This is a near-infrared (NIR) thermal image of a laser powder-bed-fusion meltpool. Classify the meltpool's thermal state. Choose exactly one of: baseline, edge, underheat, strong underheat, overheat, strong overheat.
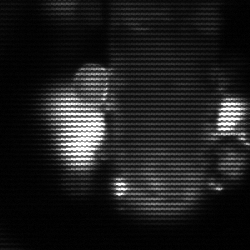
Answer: strong underheat